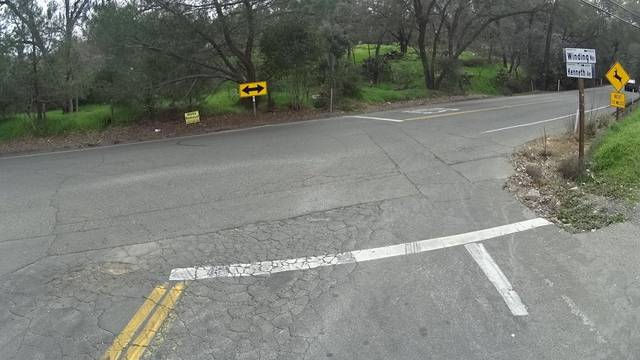
Region: United States
Coordinates: 38.646, -121.243